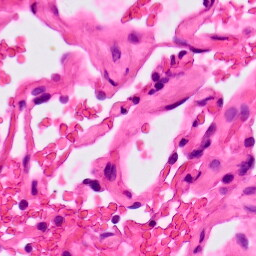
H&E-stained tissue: Lung